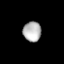
Tissue: skin
Cell type: Fibroblasts
Senescence score: 0.7649
Nuclear area (px): 355
Mean DAPI intensity: 179.062